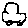
Label: car